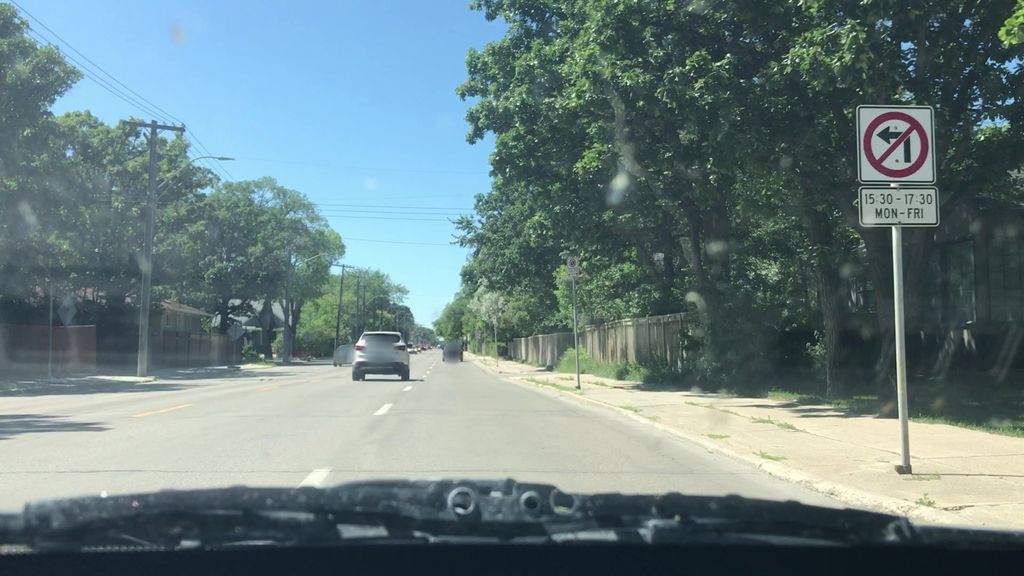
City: winnipeg